Question: I am trying to apply rounded corners to a Stackpanel that is located inside a grid cell. I'm using a tag with CornerRadius. Instead of having the border surround the stackpanel, it instead stretches to surround the parent grid cell. Like this:

I use the following XAML:
'''
<Border Grid.Row="0" Grid.Column="1" BorderBrush="#FF252A30" CornerRadius="5,5,5,5" BorderThickness="2,2,2,2">
<StackPanel Grid.Row="0" Grid.Column="1" x:Name="stackpanelContactlist" Height="336" Margin="0,113,43,113" Background="#FF252A30" d:LayoutOverrides="Width">
Content of Stackpanel
</StackPanel></Border></Grid>
'''
I'm quite new to WPF, so I'm betting it's something simple - Anyone have any suggestions on how to fix this, so the rounded borded gets applied to the child stackpanel instead of the parent grid cell?
Thanks on advance.
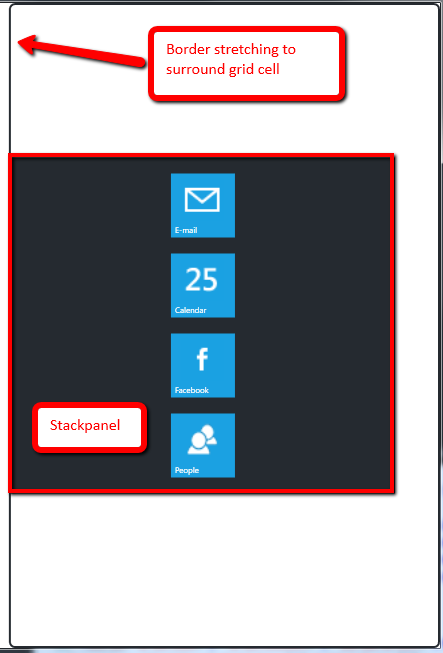
Answer: Just move the margin attribute ('Margin="0,113,43,113"') from StackPanel to the border.
Also you can remove 'Grid.Row="0" Grid.Column="1"' from the stack panel as these are not needed there.